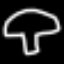
Label: mushroom